Question: I have an image as background with the following CSS setup
'''
#background {
background-image: url('../img/bgimage.jpg');
background-repeat: no-repeat;
background-attachment: fixed;
background-position: center;
opacity: 0.8;
filter:alpha(opacity=80);
top:0;
}
'''
My aim was to center the background ( add a little opacity ), but still have its beginning at the top of the page. Now when the monitor of the user is too large it looks like this

One can see that the image doesn't begin at the top. ( the grey colour is supposed to be a navbar later on but isn't interesting in this question ). The blue colour is part of the background and the white colour is obviously just a wildcard till the background begins to keep the center available. How is it possible to horizontally center the image so it still starts at the top of the page or how is it possible to resize image, so it fits to the users monitor size?
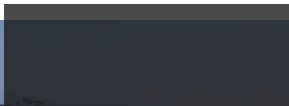
Answer: You can use 'background-size: cover;' like explained <URL>.